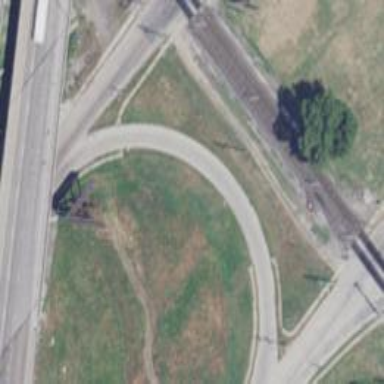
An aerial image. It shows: Secondary link road.